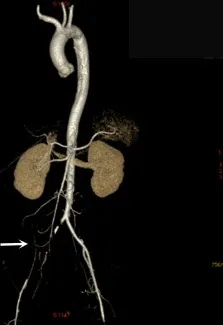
Computed tomography angiography (CTA) shows embolization of the right common iliac artery. The right common iliac artery was not filled with contrast, and the distal vessels were slimmer than the left (A,B).
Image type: radiology (ct)